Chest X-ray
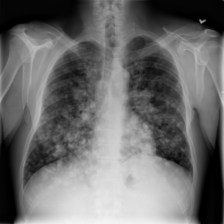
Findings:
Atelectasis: negative
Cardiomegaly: negative
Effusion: negative
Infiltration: negative
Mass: negative
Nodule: positive
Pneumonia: negative
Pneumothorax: negative
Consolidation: negative
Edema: negative
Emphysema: negative
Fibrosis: negative
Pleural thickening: negative
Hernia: negative